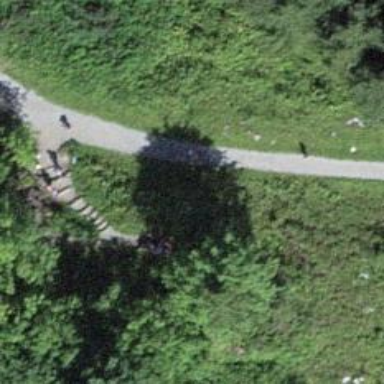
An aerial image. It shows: Bench.